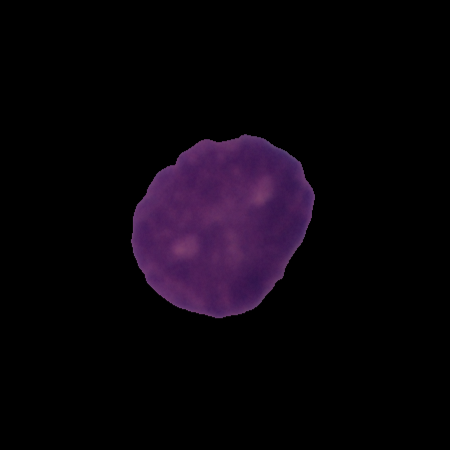
Label: cancer